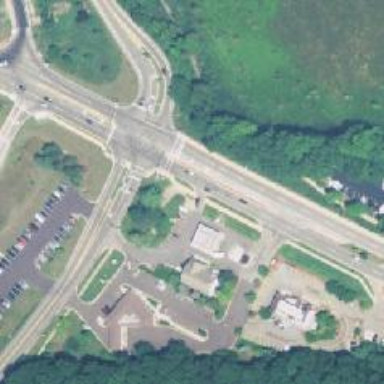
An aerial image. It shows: Marked crossing on the road.